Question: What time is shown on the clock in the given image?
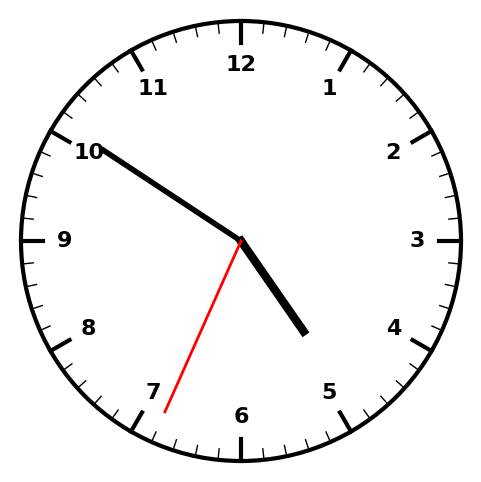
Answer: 04:50:34